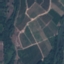
Land use / land cover: PermanentCrop